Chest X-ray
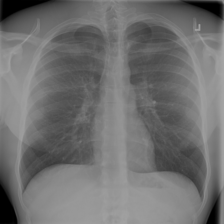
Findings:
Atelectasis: negative
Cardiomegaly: negative
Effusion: negative
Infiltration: negative
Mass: negative
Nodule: negative
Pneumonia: negative
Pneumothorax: negative
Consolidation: negative
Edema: negative
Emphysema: negative
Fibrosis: negative
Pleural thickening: negative
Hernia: negative